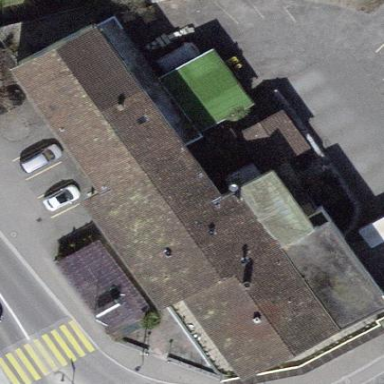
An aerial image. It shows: Building that houses restaurant.